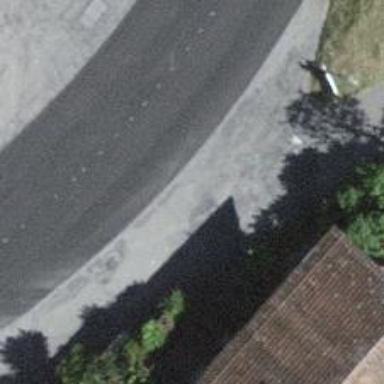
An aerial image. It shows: Bus stop with platform for public transport.